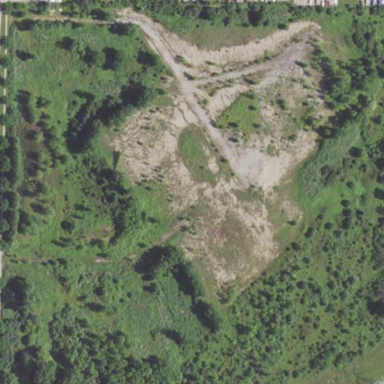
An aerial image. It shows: Brownfield site.